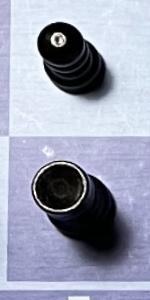
Label: Rook_Black